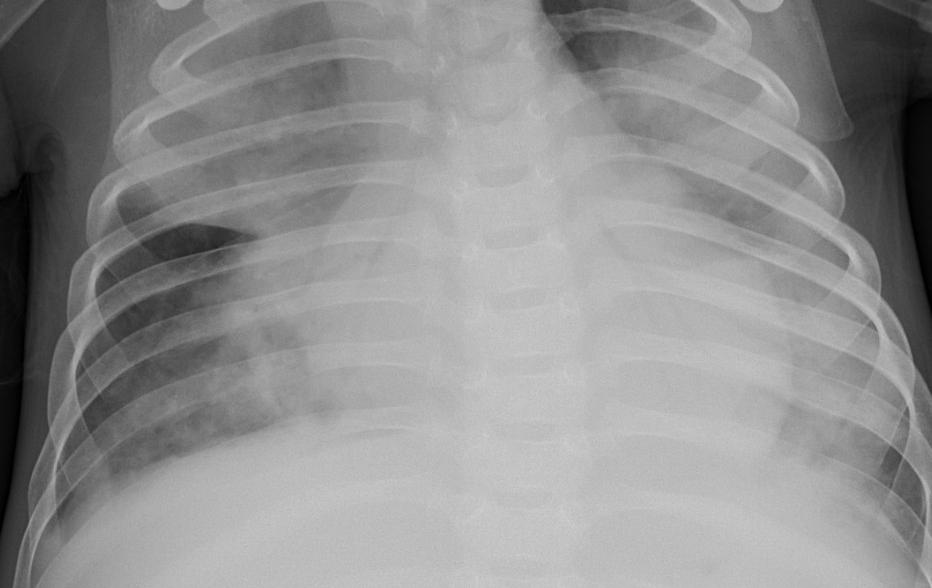
Diagnosis: PNEUMONIA